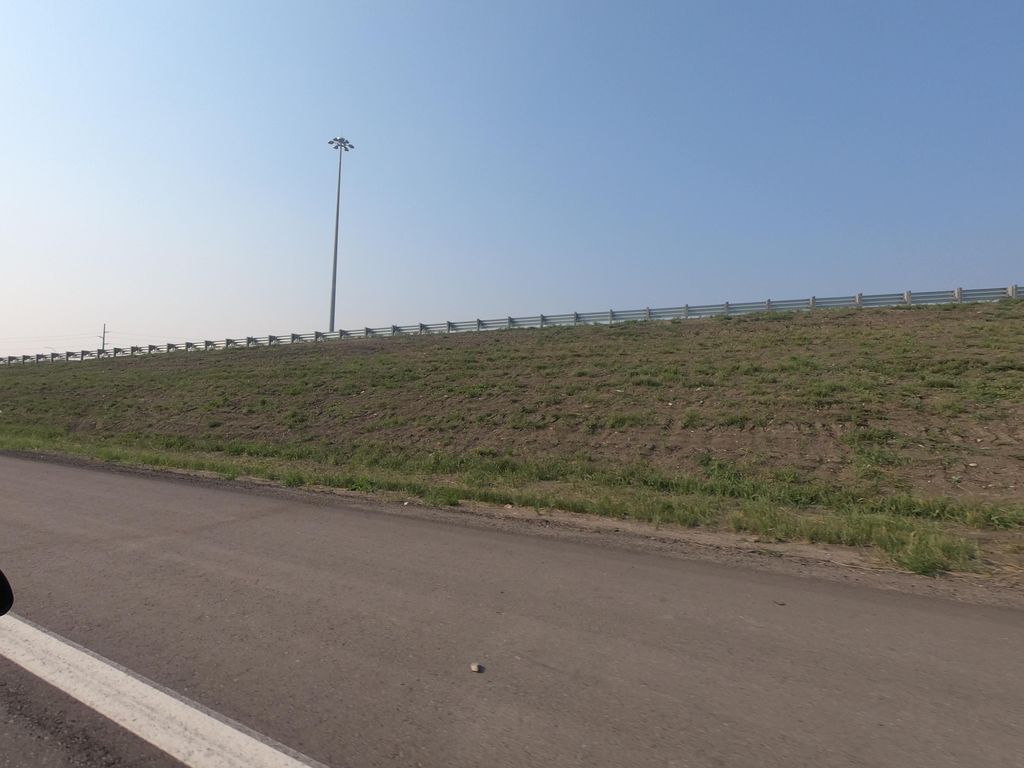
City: calgary